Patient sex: F
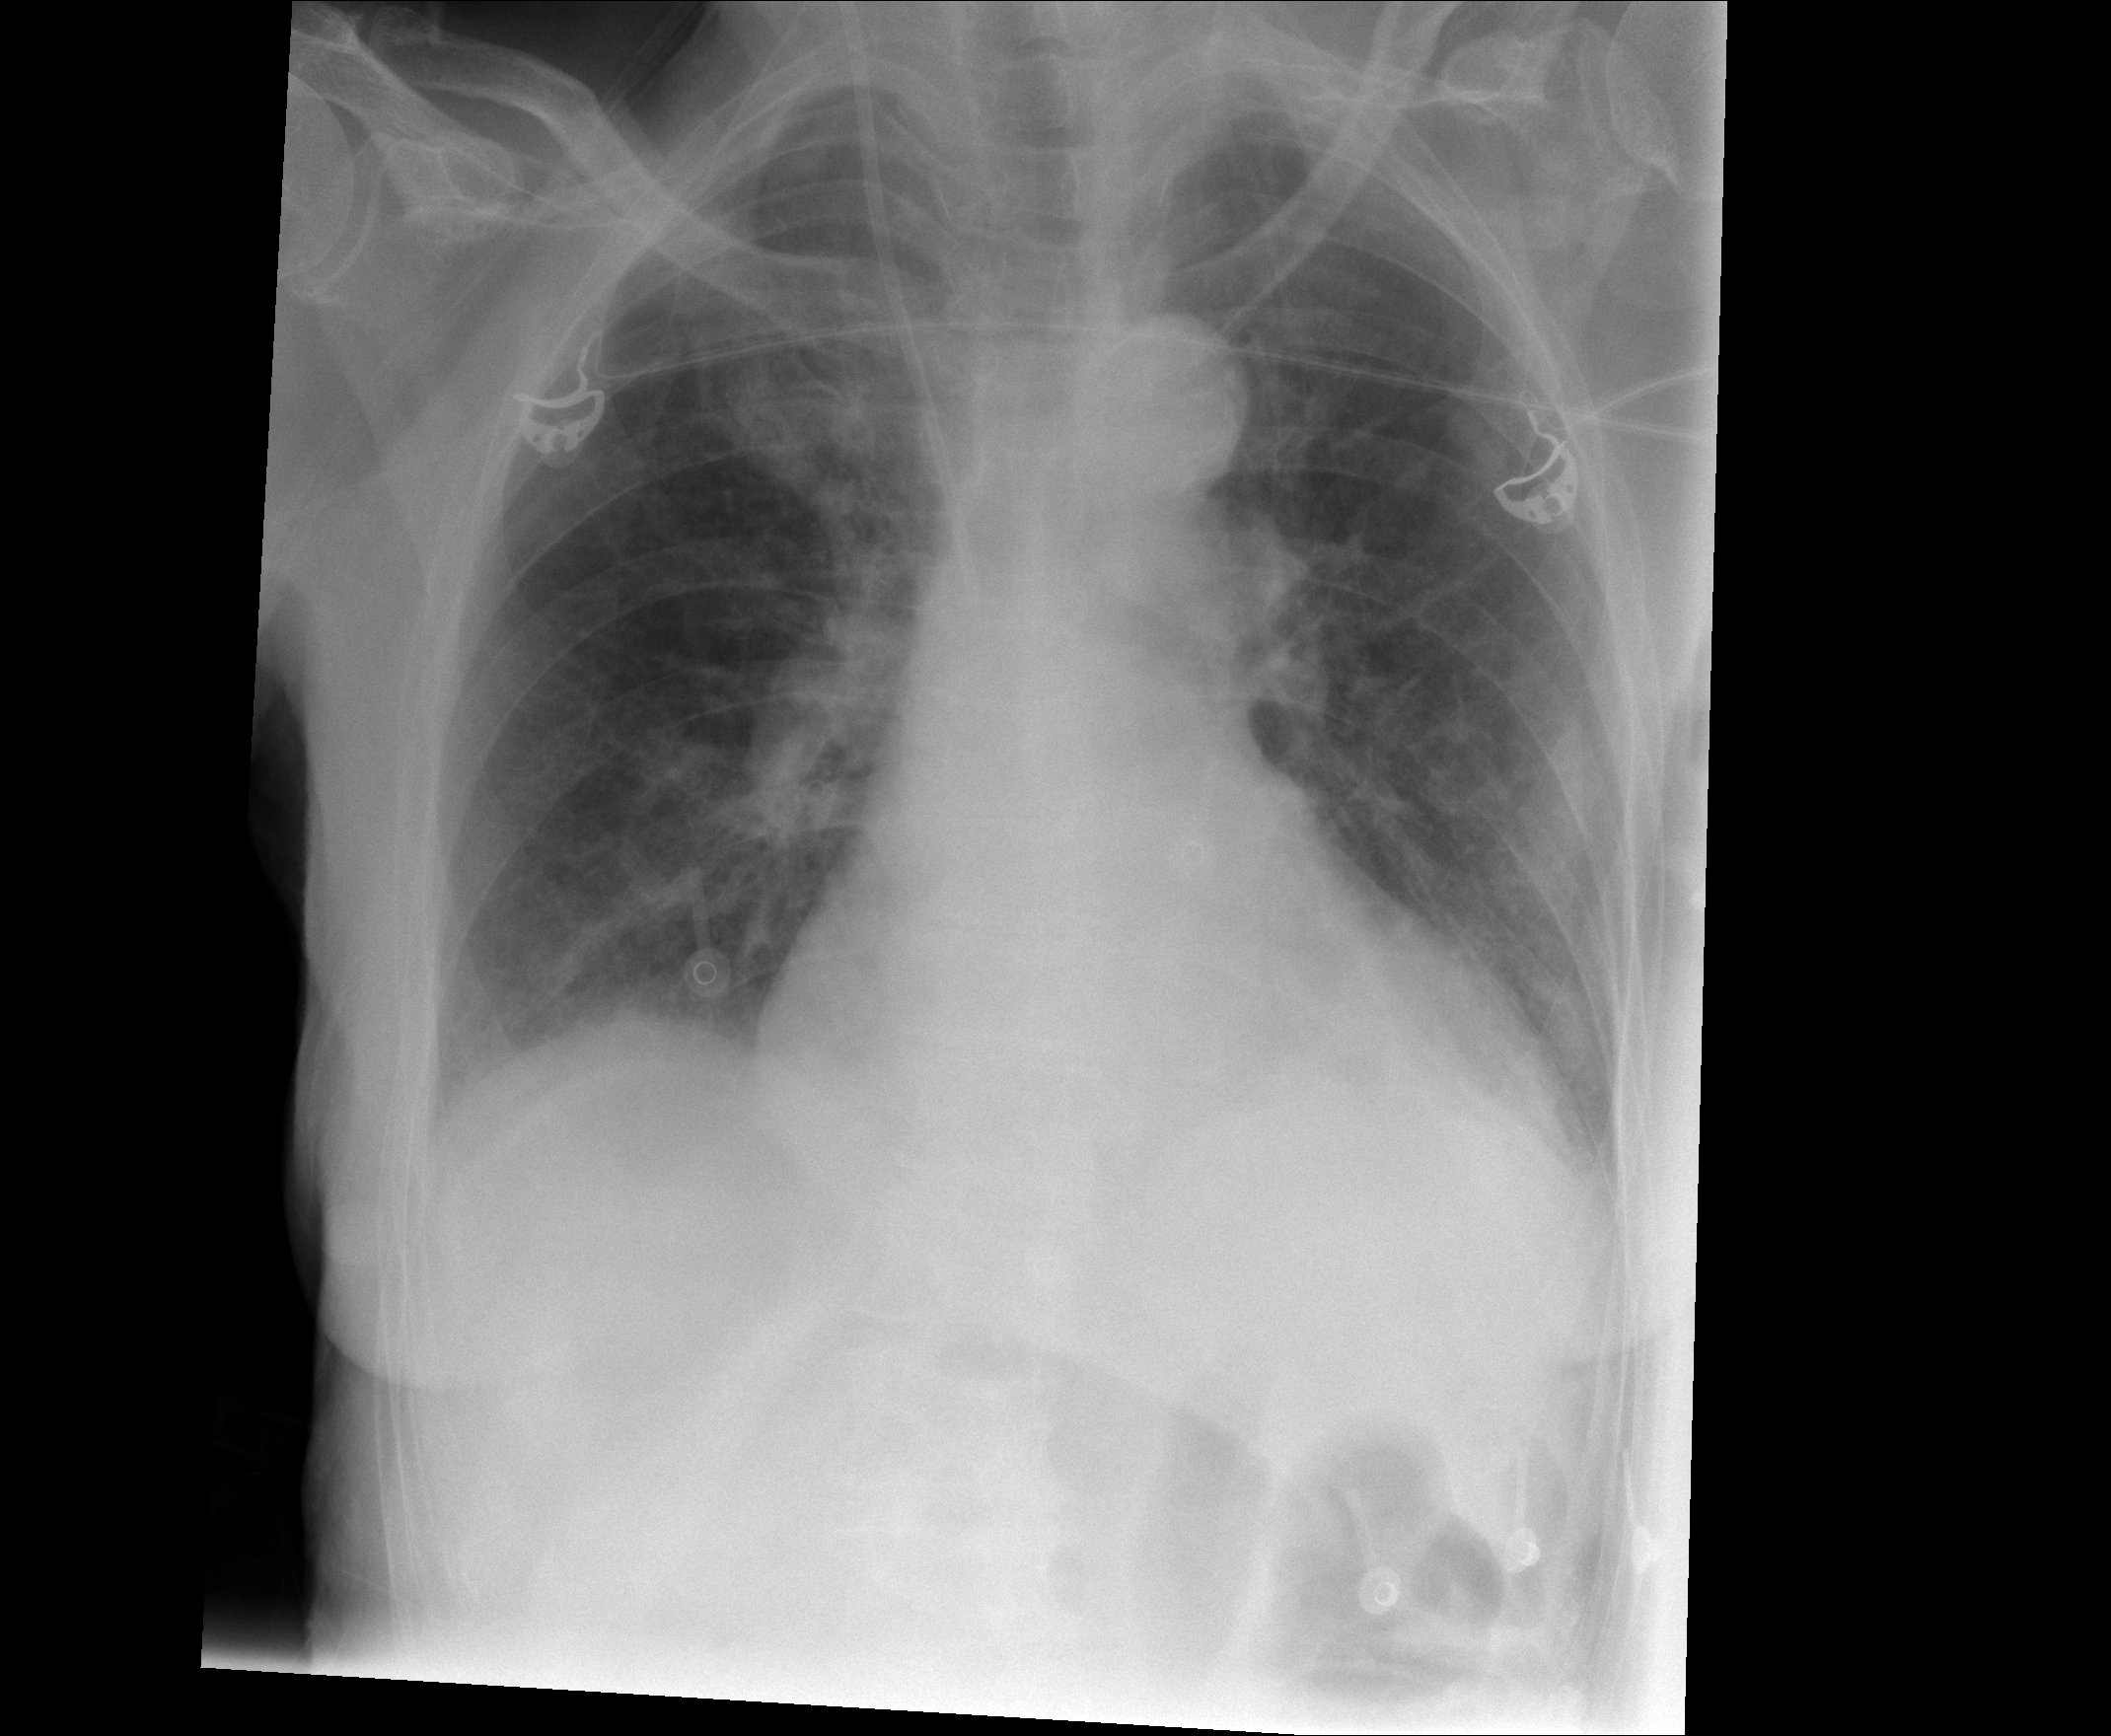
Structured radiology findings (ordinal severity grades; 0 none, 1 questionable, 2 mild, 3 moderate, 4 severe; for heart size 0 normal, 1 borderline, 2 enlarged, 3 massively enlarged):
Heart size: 3
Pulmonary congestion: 2
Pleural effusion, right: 0
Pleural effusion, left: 0
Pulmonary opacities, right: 0
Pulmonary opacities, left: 0
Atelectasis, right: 1
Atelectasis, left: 1